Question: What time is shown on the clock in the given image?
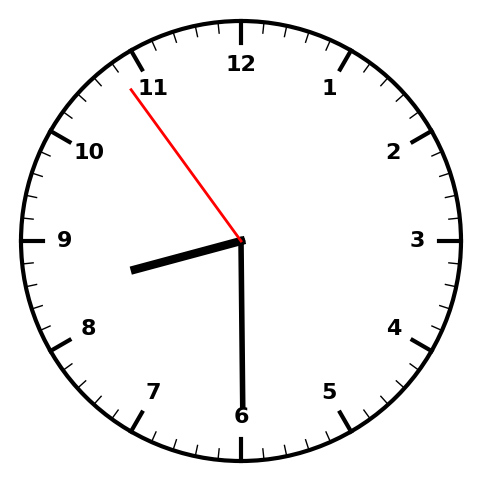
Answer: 08:29:54